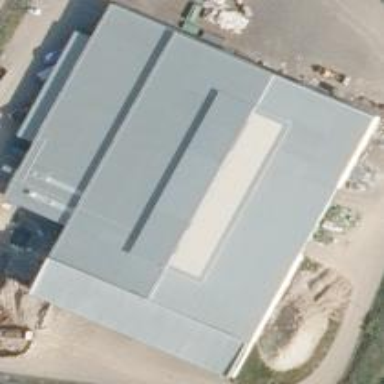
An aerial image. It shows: Warehouse used for storage.